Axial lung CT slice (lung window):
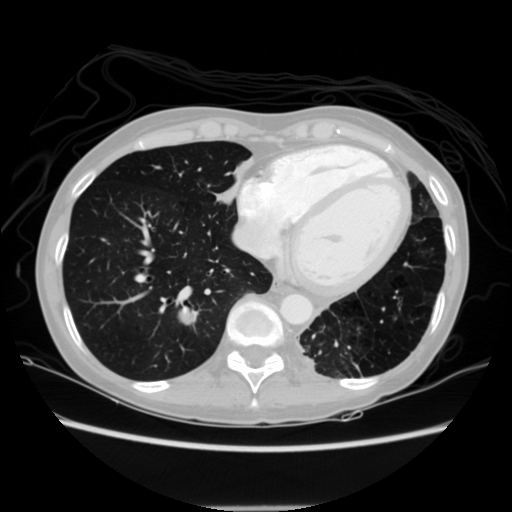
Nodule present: yes
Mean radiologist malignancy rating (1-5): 4